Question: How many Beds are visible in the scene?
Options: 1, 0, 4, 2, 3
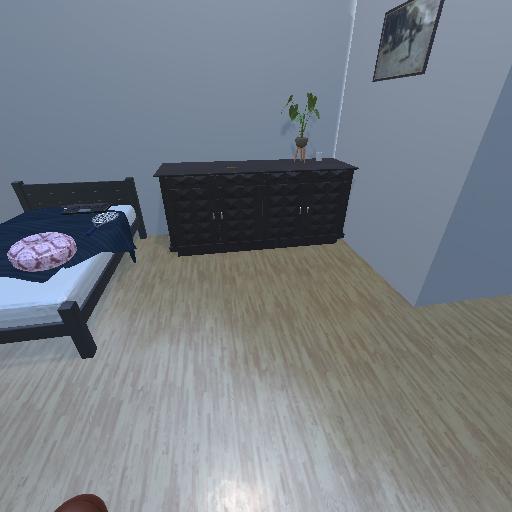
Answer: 1